Question: I cannot get a histogram from 'Qiskit' to show using 'PyCharm', even though I am getting the numbers correctly. Code is the following:
'''
import numpy as np
from qiskit import QuantumCircuit, transpile
from qiskit.providers.aer import QasmSimulator
from qiskit.visualization import plot_histogram
from matplotlib import pyplot as plt
simulator = QasmSimulator()
circuit = QuantumCircuit(2, 2)
circuit.h(0)
# Add a CX (CNOT) gate on control qubit 0 and target qubit 1
circuit.cx(0, 1)
# Map the quantum measurement to the classical bits
circuit.measure([0,1], [0,1])
compiled_circuit = transpile(circuit, simulator)
job = simulator.run(compiled_circuit, shots=1000)
result = job.result()
counts = result.get_counts(compiled_circuit)
print("
Total count for 00 and 11 are:",counts)
plot_histogram(counts)
'''
I should be getting an image like:

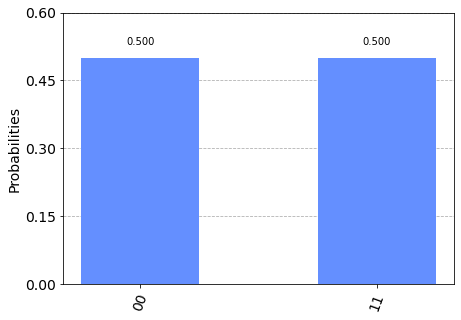
Answer: 'plot_histogram' uses Matplotlib to show the histogram. PyCharm offers the option for rendering <URL>, which .